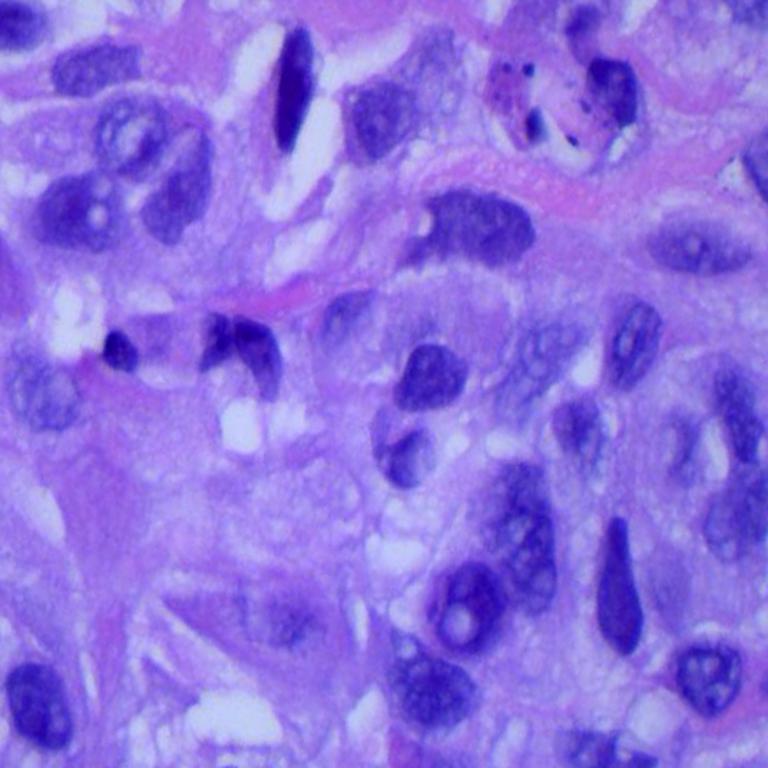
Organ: lung
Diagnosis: squamous carcinomas